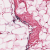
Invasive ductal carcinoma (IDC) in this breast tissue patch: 0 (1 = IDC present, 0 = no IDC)